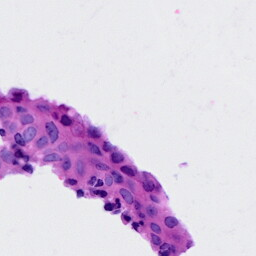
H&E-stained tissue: Cervix